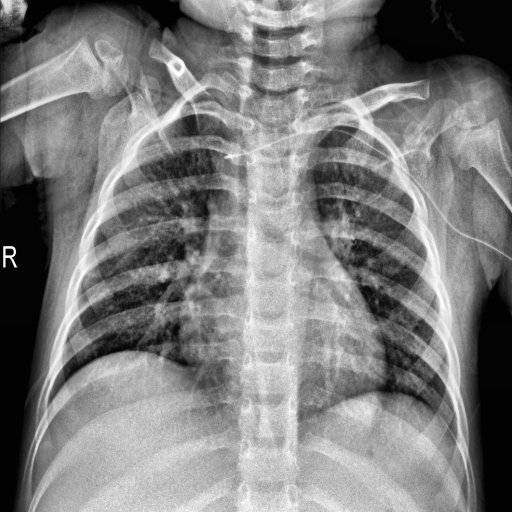
Finding: NORMAL